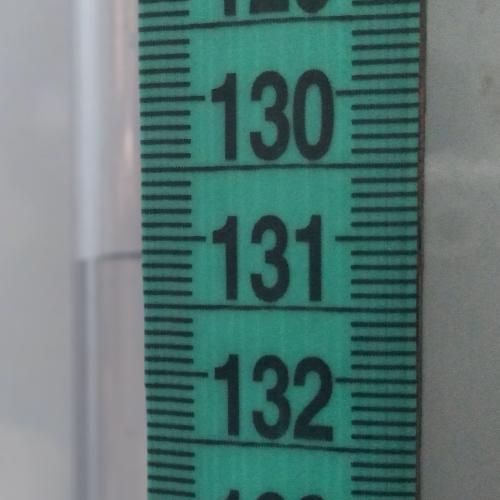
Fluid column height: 131.1 cm